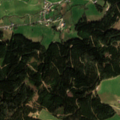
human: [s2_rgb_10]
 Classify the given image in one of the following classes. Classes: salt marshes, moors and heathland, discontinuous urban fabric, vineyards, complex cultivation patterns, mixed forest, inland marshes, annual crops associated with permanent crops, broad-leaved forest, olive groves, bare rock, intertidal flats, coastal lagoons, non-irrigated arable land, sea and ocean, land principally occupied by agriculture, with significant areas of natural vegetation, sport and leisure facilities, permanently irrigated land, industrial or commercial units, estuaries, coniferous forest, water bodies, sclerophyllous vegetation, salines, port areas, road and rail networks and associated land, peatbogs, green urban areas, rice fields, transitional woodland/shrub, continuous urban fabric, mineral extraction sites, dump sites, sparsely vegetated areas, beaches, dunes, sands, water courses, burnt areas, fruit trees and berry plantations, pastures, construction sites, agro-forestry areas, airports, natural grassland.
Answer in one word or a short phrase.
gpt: discontinuous urban fabric, pastures, coniferous forest